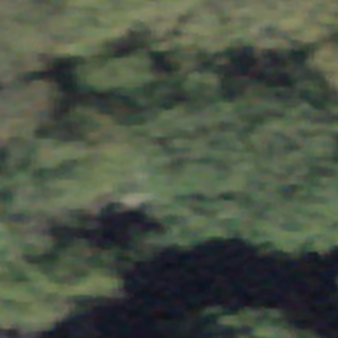
Label: other